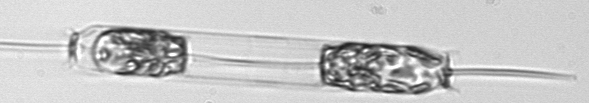
Label: Ditylum_brightwellii